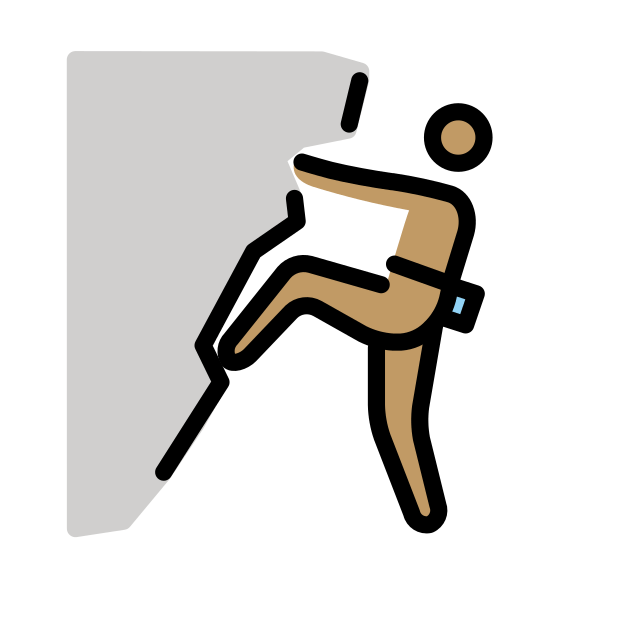
man climbing: medium skin tone